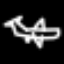
Label: airplane